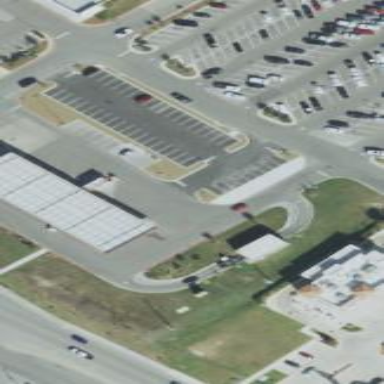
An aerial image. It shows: Fuel amenity located on the roof of building.